Question: I'm trying to make a 3D square frustum by drawing vertices:
'''
int xPts[] = { 1.0, 1.0, -1.0, -1.0, 2.0, 2.0, -2.0, -2.0 };
int yPts[] = { 1.0, 1.0, 1.0, 1.0, -1.0, -1.0, -1.0, -1.0 };
int zPts[] = { 1.0, -1.0, -1.0, 1.0, 2.0, -2.0, -2.0, 2.0 };
int sideA[] = { 0, 3, 7, 4 };
int sideB[] = { 0, 1, 5, 4 };
int sideC[] = { 2, 3, 7, 6 };
int sideD[] = { 1, 2, 6, 5 };
glPolygonMode(GL_FRONT, GL_FILL);
glPushMatrix();
glTranslatef(xLoc, yLoc, zLoc);
glRotatef(xRotation, 1, 0, 0);
glRotatef(yRotation, 0, 1, 0);
glRotatef(zRotation, 0, 0, 1);
glScalef(xSize, ySize, zSize);
glBegin(GL_POLYGON);
for (int i = 0; i < 4; i++) {
glVertex3f(xPts[i], yPts[i], zPts[i]);
}
for (int i = 4; i < 8; i++) {
glVertex3f(xPts[i], yPts[i], zPts[i]);
}
for (int i = 0; i < 4; i++) {
glVertex3f(xPts[sideA[i]], yPts[sideA[i]], zPts[sideA[i]]);
}
for (int i = 0; i < 4; i++) {
glVertex3f(xPts[sideB[i]], yPts[sideB[i]], zPts[sideB[i]]);
}
for (int i = 0; i < 4; i++) {
glVertex3f(xPts[sideC[i]], yPts[sideC[i]], zPts[sideC[i]]);
}
for (int i = 0; i < 4; i++) {
glVertex3f(xPts[sideD[i]], yPts[sideD[i]], zPts[sideD[i]]);
}
glEnd();
glPopMatrix();
'''
This successfully draws a square frustum which I can rotate, scale, and translate no problem. However, the shading is off. It's supposed to be a bright yellow but all of the sides look like they've been evenly shaded. You can see my shading is working in general for all of my other lovely shapes.
Am I going about the building of my square frustum entirely wrong? How do I get the shading to apply to it properly?

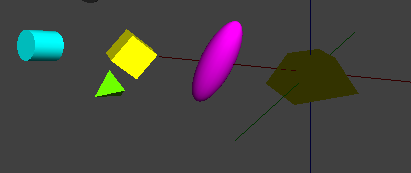
Answer: You also need to set normals using glNormal3f, otherwise no lighting/shading can be computed. The easiest way to compute these in your case is by simply calculating the cross product of two neighboring edges for each of the six planes. So if you have some vector math library at hand, the code for the first normal would look about this:
'''
Vector3f v1(xPts[0], yPts[0], zPts[0]);
Vector3f v2(xPts[1], yPts[1], zPts[1]);
Vector3f v3(xPts[2], yPts[2], zPts[2]);
Vector3f edge1 = v1 - v2;
Vector3f edge2 = v3 - v2;
Vector3f normal = edge2.cross(edge1).normalize();
glNormal3f(normal.x, normal.y, normal.z);
for (int i = 0; i < 4; i++)
glVertex3f(xPts[i], yPts[i], zPts[i]);
// ...
'''
(Of course you do want to put this into a function instead of copying it for all six polygons...)